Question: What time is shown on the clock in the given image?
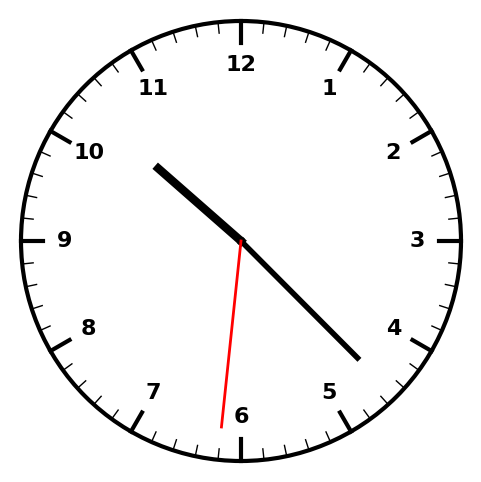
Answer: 10:22:31